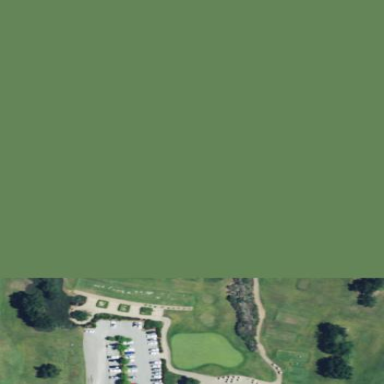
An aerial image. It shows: Driving range for golf practice.